Question: I'm trying to determine if there is a css method for creating shadow vertical lines as in this example

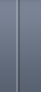
Answer: <URL>
Just use the 'box-shadow' and play with it to get the best result for you.
'''
.line {
border-left: 2px solid black;
height: 100px;
display: inline-block;
box-shadow: 2px 0px 2px #888;
}
'''